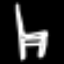
Label: chair